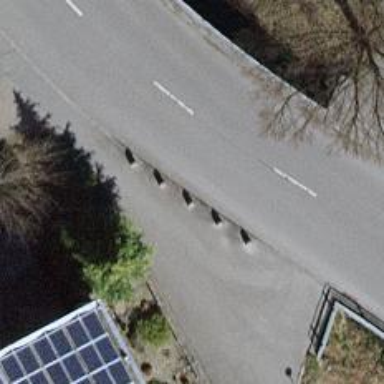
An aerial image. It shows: Bollard.